Interaction volume radius: 5 \u00c5
Interaction volume height: 25 \u00c5
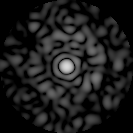
Disorder parameter: 0.8153